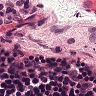
Metastatic tissue present: no